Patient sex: M
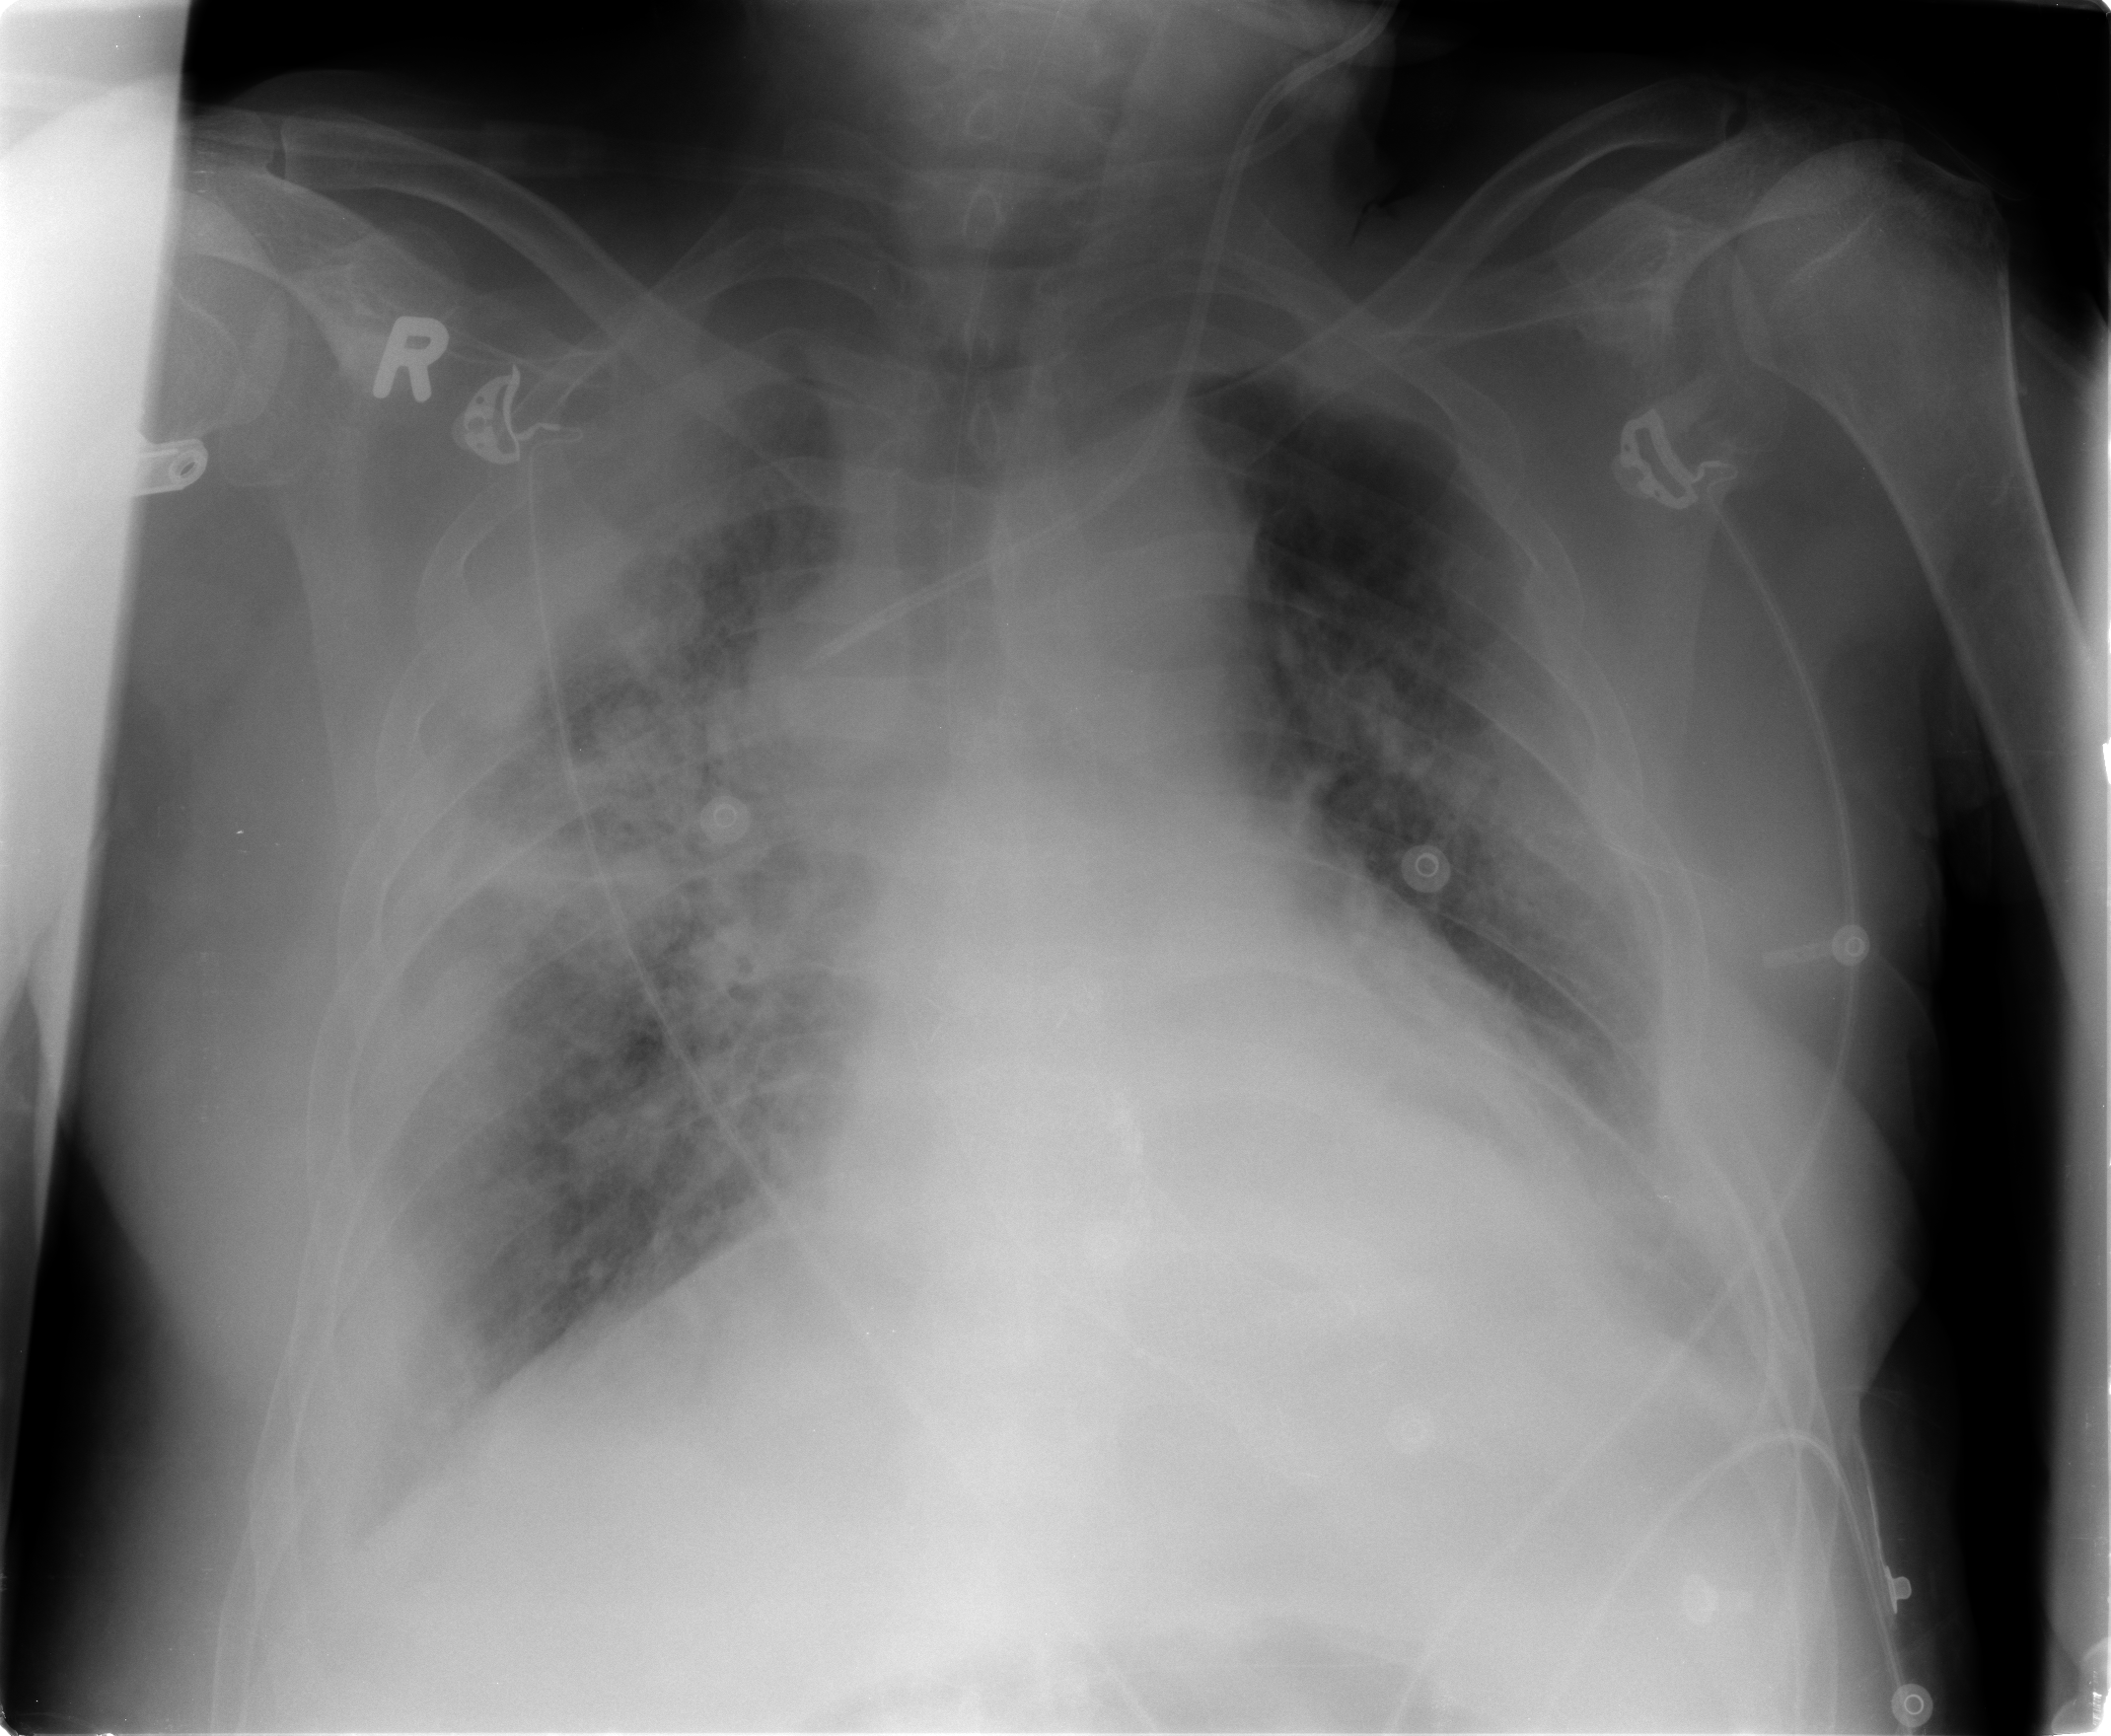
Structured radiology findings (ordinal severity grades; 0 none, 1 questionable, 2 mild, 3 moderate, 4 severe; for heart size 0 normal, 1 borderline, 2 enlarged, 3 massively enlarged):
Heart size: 2
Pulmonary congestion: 0
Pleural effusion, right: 2
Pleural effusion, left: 2
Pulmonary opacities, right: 3
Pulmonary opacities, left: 2
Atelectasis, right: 2
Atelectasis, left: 2